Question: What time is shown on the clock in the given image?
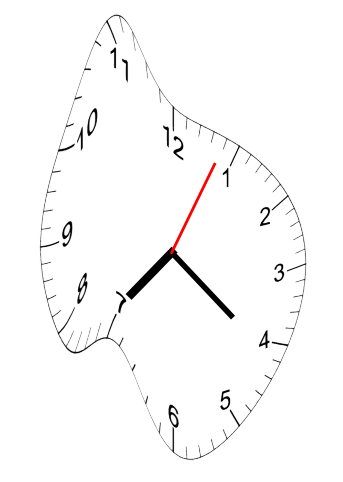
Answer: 07:21:04